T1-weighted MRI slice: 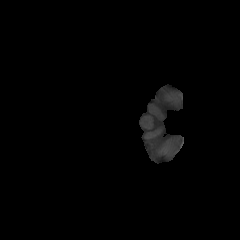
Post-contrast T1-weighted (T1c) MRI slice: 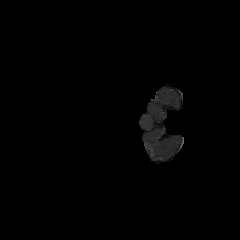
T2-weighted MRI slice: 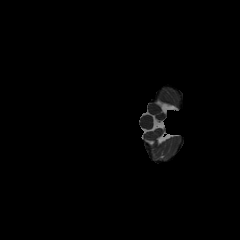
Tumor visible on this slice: no